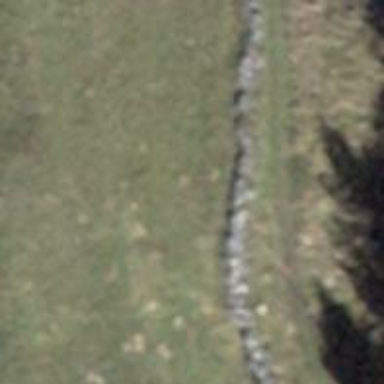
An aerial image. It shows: Wall is shown in the image.